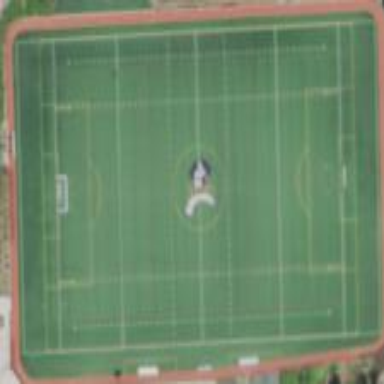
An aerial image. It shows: Athletics track located in leisure land area.